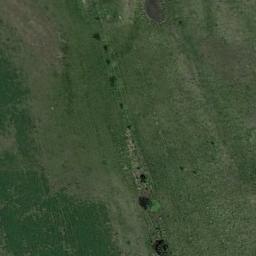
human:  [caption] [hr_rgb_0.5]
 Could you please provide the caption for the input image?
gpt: A large dark green and light green mixed grass with some trees on the lawn .

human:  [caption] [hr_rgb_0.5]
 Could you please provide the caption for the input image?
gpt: There is a row of lush trees on the grass .

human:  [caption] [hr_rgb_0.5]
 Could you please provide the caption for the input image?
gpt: There are some trees in the middle of the meadow .

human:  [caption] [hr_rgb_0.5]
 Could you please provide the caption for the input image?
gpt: This meadow has different sparsity in different places .

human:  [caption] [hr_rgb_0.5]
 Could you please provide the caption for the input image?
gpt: A dense meadow with many green grass .